Question: I am trying to use 'System.Windows.Controls.GridViewColumn' within Visual Studio 2013, .net 4.5, but I am receiving this error :
> The type 'GridViewColumn' was not found. Verify that you are not
missing an assembly reference and that all referenced assemblies have
been built.
Looking within my Reference Manager, I have this message under the Assemblies tab :
> All of the Framework assemblies are already referenced. Please use the
Object Browser to explore the references in the Framework.
When I browse through I cannot find 'PresentationFramework.dll'.
Here is the MSDN for the class : <URL>
'''
using System;
using System.Collections.Generic;
using System.IO;
using System.Linq;
using System.Runtime.InteropServices.WindowsRuntime;
using Windows.Foundation;
using Windows.Foundation.Collections;
using Windows.UI.Xaml;
using Windows.UI.Xaml.Controls;
using Windows.UI.Xaml.Controls.Primitives;
using Windows.UI.Xaml.Data;
using Windows.UI.Xaml.Input;
using Windows.UI.Xaml.Media;
using Windows.UI.Xaml.Navigation;
'''
I have tried to add 'using System.Windows.Controls.GridViewColumn' but am receiving this error:
> The type or namespace name 'Controls' does not exist in the namespace
'System.Windows' (are you missing an assembly reference?)
EDIT:
For WhyCry, when I search as you suggested I still don't get any results.

Perhaps I need to use a different GridView? Maybe 'Windows.UI.Xaml.Controls'?
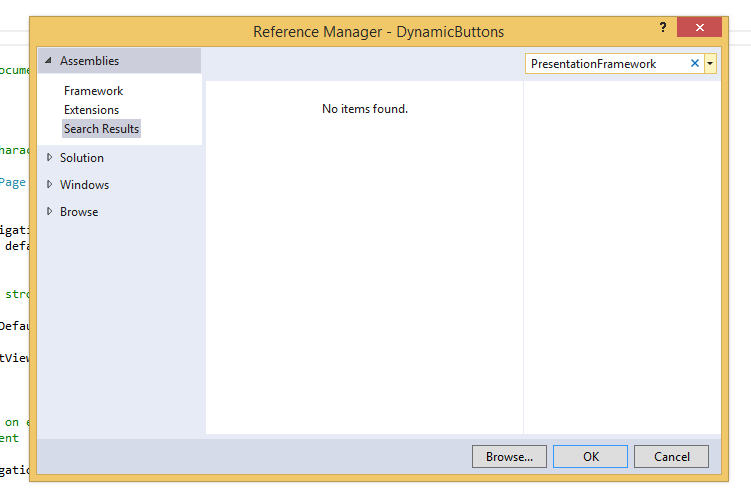
Answer: As you're creating Windows store apps, which is based on <URL>, while this GridViewColumn control is one of the WPF controls.
WPF and WinRT are mutually exclusive, you can not use WPF control in Windows Store apps. Please read this: <URL>